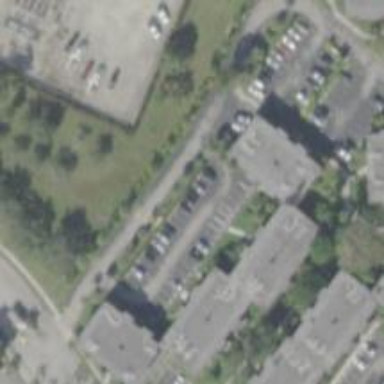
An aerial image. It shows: Apartment building.